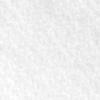
Label: no_change